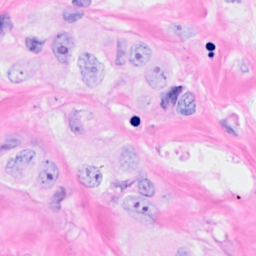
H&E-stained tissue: Breast